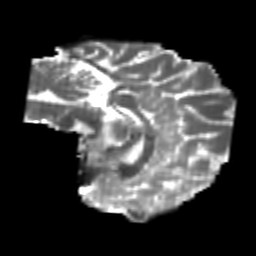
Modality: T2w
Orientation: sagittal
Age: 23
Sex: male
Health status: healthy
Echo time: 0.074 s